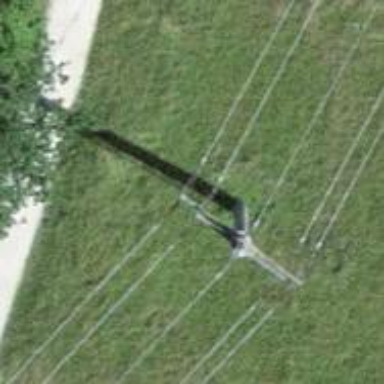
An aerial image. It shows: Power line is depicted.